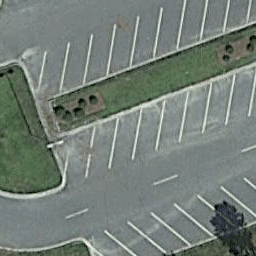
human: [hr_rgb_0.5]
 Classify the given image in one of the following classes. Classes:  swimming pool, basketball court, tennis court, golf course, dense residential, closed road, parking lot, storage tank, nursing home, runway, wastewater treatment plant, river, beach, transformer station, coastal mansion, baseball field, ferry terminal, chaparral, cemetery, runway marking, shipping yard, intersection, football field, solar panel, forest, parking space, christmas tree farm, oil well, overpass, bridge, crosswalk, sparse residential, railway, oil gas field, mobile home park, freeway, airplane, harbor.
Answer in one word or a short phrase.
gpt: parking space